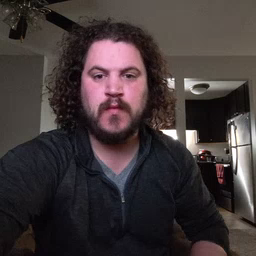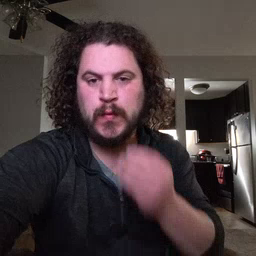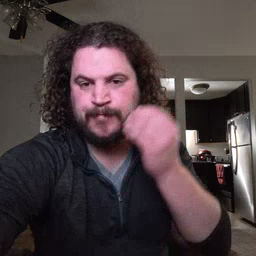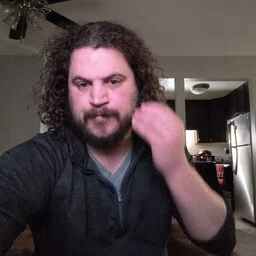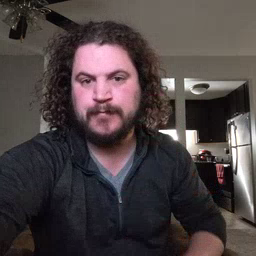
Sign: home